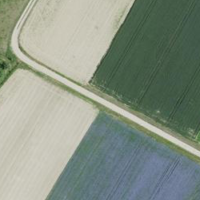
EUNIS habitat code: 52
Species observed at this site:
Corvus corone
Sturnus vulgaris
Chloris chloris
Prunella modularis
Fringilla coelebs
Buteo buteo
Anthus pratensis
Coloeus monedula
Turdus iliacus
Spinus spinus
Columba palumbus
Larus michahellis
Alauda arvensis
Lullula arborea
Hieraaetus pennatus
Milvus milvus
Pica pica
Sitta europaea
Columba livia
Saxicola rubicola
Falco tinnunculus
Picus viridis
Accipiter nisus